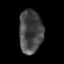
Tissue: lung
Cell type: Epithelial cells
Senescence score: 0.2217
Nuclear area (px): 1007
Mean DAPI intensity: 69.836